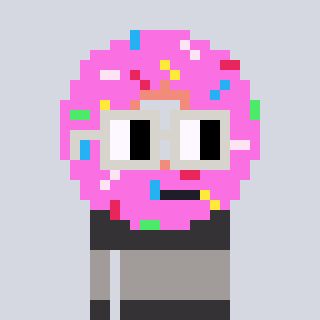
a pixel art character with square light gray glasses, a doughnut-shaped head and a grayscale-colored body on a cool background